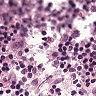
Metastatic tissue present: no